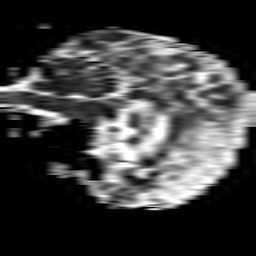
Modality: ADC
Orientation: sagittal
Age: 81
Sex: female
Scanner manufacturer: philips
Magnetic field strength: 1.5 T
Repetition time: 3.398 s
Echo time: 0.06922 s